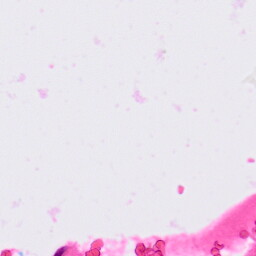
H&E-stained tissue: Lung